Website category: sports
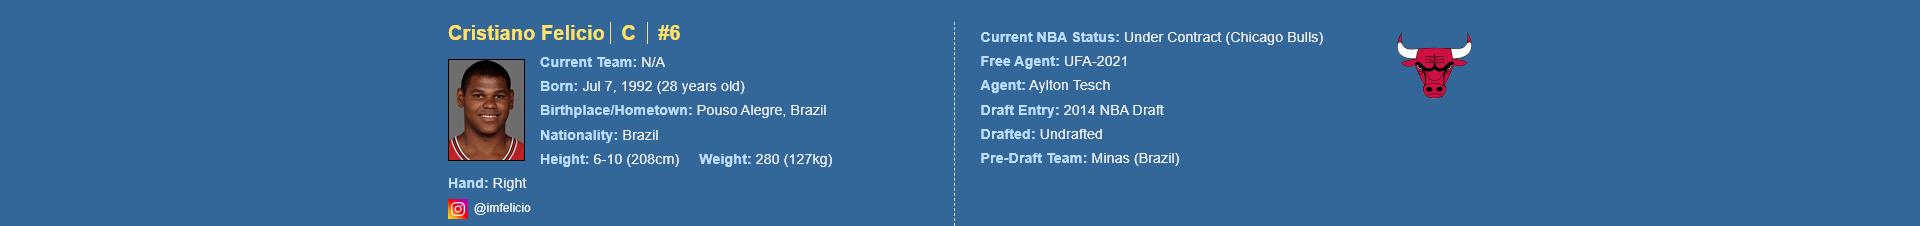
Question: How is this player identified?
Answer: Cristiano Felicio

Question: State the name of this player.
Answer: Cristiano Felicio

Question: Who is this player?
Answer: Cristiano Felicio

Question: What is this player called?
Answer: Cristiano Felicio

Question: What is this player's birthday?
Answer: Jul 7, 1992

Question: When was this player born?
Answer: Jul 7, 1992

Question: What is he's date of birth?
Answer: Jul 7, 1992

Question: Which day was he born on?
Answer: Jul 7, 1992

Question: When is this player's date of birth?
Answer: Jul 7, 1992

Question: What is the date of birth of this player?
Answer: Jul 7, 1992

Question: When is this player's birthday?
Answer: Jul 7, 1992

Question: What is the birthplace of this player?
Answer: Pouso Alegre, Brazil

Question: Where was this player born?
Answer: Pouso Alegre, Brazil

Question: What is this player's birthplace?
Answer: Pouso Alegre, Brazil

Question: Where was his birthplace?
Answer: Pouso Alegre, Brazil

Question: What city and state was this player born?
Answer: Pouso Alegre, Brazil

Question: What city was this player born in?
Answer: Pouso Alegre, Brazil

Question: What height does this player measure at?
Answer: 6-10 (208cm)

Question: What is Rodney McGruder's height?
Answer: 6-10 (208cm)

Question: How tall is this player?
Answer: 6-10 (208cm)

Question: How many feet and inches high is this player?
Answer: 6-10 (208cm)

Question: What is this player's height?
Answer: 6-10 (208cm)

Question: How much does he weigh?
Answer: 280 (127kg)

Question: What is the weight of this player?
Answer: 280 (127kg)

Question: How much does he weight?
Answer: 280 (127kg)

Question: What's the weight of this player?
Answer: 280 (127kg)

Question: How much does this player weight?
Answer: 280 (127kg)

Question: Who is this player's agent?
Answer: Aylton Tesch

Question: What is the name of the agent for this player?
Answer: Aylton Tesch

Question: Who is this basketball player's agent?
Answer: Aylton Tesch

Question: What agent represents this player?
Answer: Aylton Tesch